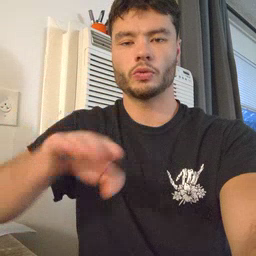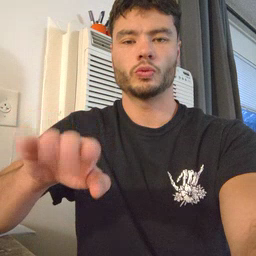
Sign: into